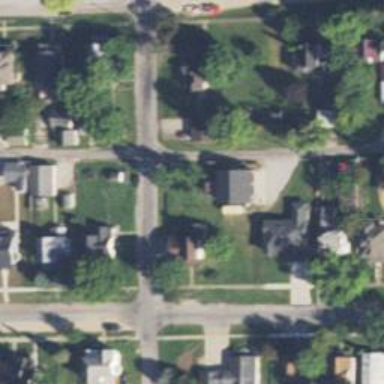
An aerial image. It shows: Alley classified as service road.